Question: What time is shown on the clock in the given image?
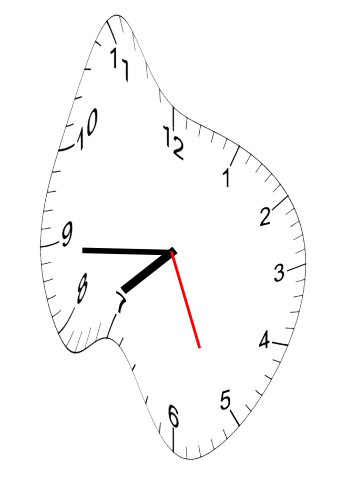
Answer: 07:44:26